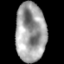
Tissue: lung
Cell type: Epithelial cells
Senescence score: 0.1312
Nuclear area (px): 1750
Mean DAPI intensity: 160.035